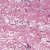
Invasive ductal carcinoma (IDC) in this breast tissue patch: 0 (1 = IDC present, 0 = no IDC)